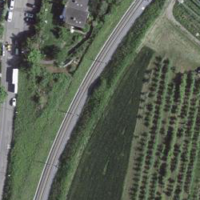
EUNIS habitat code: 40
Species observed at this site:
Corylus avellana
Fagus sylvatica